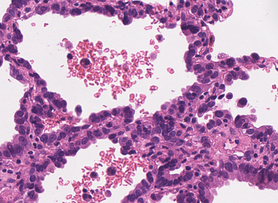
Tumor epithelial tissue: yes
Tumor-associated stroma tissue: yes
Normal tissue: no